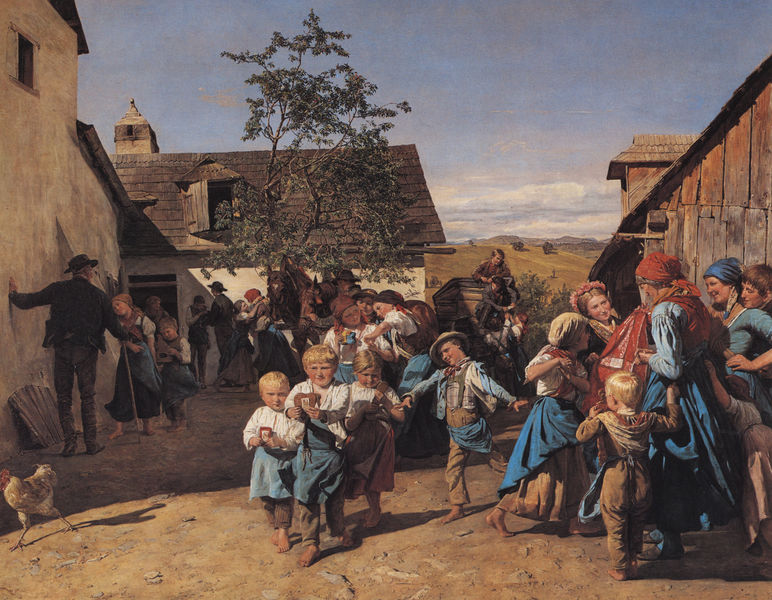
Titel: Rückkehr von der Kirchweih
Künstler: Ferdinand Georg Waldmüller
Standort: Berlin
Institution: Alte Nationalgalerie
Schlagwörter: baum, berg, blau, blätter, dunkel, gemälde, gruppe, hand, himmel, laub, mann, schatten, weiß, wolken, bäume, frauen, gelb, grün, landschaft, menschen, mädchen, ocker, sand, stadt, äste, bewegung, braun, bunt, fenster, frau, grau, haar, hell, holz, hut, hüte, kleid, kleider, licht, männer, reden, rücken, schwarz, szene, tür, ausblick, dach, gebäude, gras, haus, rot, tier, tiere, tuch, weg, wiese, wolke, beige, fest, haube, rock, tanz, alt, blond, feier, hemd, hose, jacke, jung, wand, falten, kleidung, mensch, stehen, stein, tragen, öl, ast, erde, feld, felder, horizont, häuser, hügel, natur, weite, büsche, hütte, kirche, sonne, wiesen, boden, land, familie, gewänder, kind, klassizismus, mutter, blatt, renaissance, bauern, esel, genre, kamin, karren, kinder, landleben, pferd, pferde, sack, schornstein, schuppen, stock, turm, schürze, füße, magd, sommer, fassade, genrebild, röcke, schule, buben, hosen, jungen, bäuerin, laufen, schürzen, berge, farben, gebirge, hang, dorf, dächer, mauer, farbe, lila, tag, violett, klein, bauernhof, hof, idylle, kutsche, platz, wagen, lehnen, querformat, einfach, spielen, kopftuch, bretter, junge, ölfarbe, ölfarben, freude, bauer, spiel, umarmen, barfuss, fugen, außen, fensterladen, wohnhaus, alter, knabe, scheune, hauswand, himmle, türmchen, viele, kittel, bekleidung, geflügel, leben, trübner, putz, ostern, gutshof, holzhütte, scharnier, kopftücher, sonnenschein, tonig, bauernhaus, stall, gehöft, prozession, umzug, gaube, fröhlich, hochzeit, gebirgslandschaft, hahn, huhn, belebt, klappe, anlehnen, brezel, gespann, brau, weise, holzhaus, spielzeug, schindeln, schindeldach, heuschober, wiege, dachgaube, dachluke, holzverschlag, hun, henne, hühner, fuhrwerk, schar, ritzen, holzdach, fester, volksfest, herrenhof, dorfhochzeit, hur, pferdekarren, kindr, rotz, dorfschänke, giebe, springer, dorflandschaft, eierlauf, fkopftücher, kinderfest, lebkuchenherz, leibl?, sonnetnag, erntedankfest, holzschindeln, hüte menschen, bauenrhof